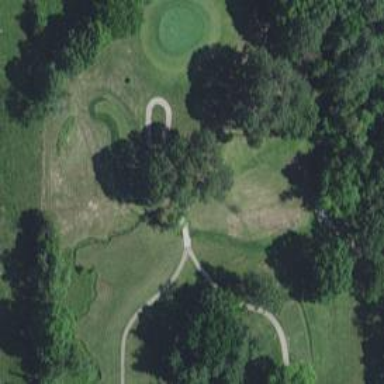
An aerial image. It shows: Footway that resembles golf path.